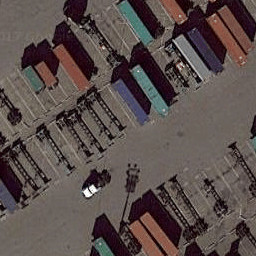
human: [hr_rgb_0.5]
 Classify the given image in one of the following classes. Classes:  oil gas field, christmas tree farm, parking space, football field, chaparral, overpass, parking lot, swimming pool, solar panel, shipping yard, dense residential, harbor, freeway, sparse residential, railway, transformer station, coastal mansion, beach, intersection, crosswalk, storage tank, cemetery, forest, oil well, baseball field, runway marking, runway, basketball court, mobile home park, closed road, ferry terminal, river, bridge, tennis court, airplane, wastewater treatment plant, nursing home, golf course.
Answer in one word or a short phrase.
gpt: shipping yard